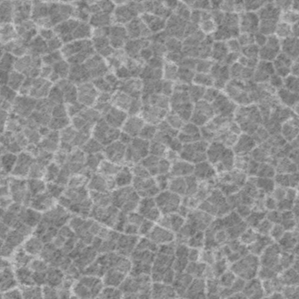
Label: frost